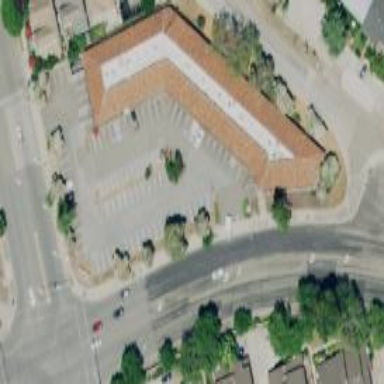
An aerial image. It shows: Commercial building.